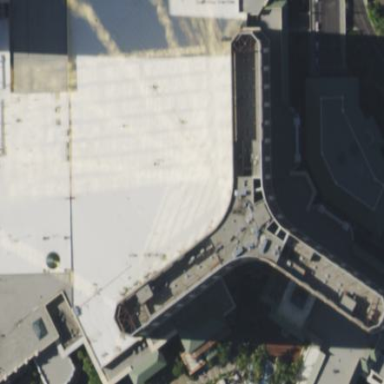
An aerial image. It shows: Hotel building with flat roof.